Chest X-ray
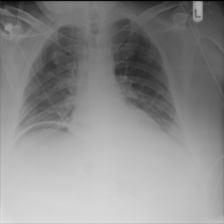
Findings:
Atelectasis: positive
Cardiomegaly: negative
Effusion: positive
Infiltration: positive
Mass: negative
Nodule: negative
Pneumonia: negative
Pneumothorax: negative
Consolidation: negative
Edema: negative
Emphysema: negative
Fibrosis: negative
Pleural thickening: negative
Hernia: negative